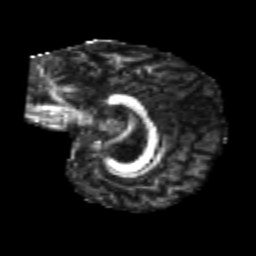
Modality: FA
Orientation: sagittal
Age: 22
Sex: female
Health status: healthy
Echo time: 0.074 s